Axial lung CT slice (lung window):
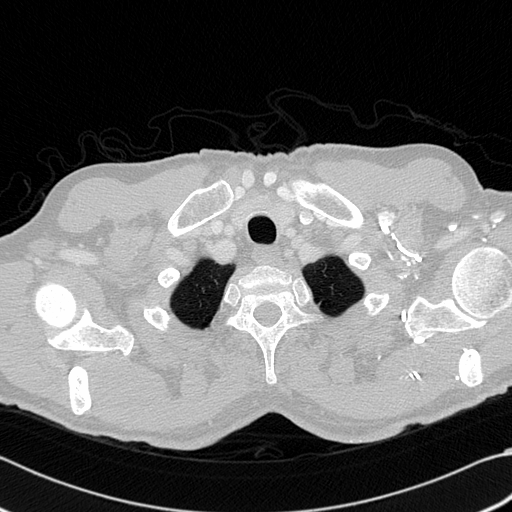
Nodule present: no